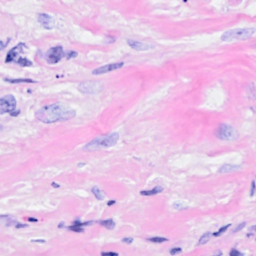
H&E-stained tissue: Breast